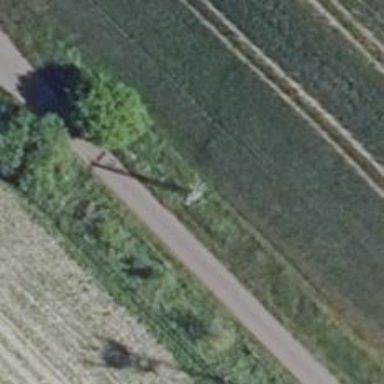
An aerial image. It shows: Power pole.